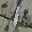
Label: 1